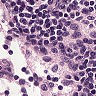
Metastatic tissue present: no